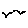
Label: bird